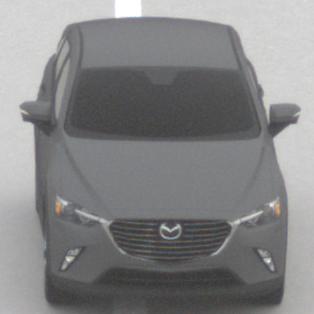
Make: Mazda
Model: CX-3 SKYACTIV-G 120
Detailed model: CX-3 (DK)
Model produced from: 2015/06
Model produced until: 2018/06
Doors: 5
Color: gray
Road condition: dry road
Daytime: morning or afternoon
Contrast: low contrast